Question: I'm trying to build a form in the Zend Frameword in which there has to be a table like this:

So, it's a radiobutton followed by some descriptions about a subscription of some sorts. I have googled myself senseless, but can't make this happen. I have tried several form-decorators, but it seems that the radiobuttons stick together, and you can only wrap a whole group of radiobuttons in an html-tag...
The form will be rendered by a Smarty template, but I can't get the individual radio-buttons in the template. Maybe somebody has some experience with this.
Does anybody have an idea or a link to get me going with this?
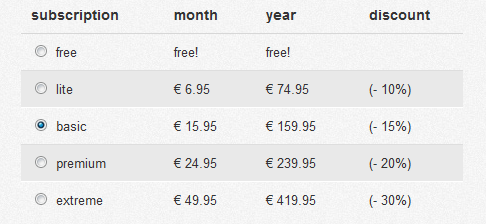
Answer: This task is suited for View Script Decorator .
<URL>